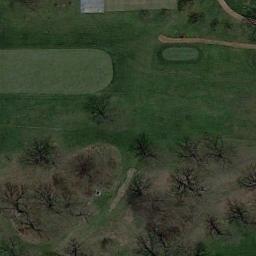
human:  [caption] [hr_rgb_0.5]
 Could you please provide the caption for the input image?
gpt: Many trees are near the golf course .

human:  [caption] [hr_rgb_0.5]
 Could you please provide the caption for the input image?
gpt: The golf course has a putting green, A fairway and some bare barrier trees .

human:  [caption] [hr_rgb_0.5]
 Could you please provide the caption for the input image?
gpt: There is a winding road and a bunker .

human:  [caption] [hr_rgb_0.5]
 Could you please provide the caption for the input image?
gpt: There are several trails on the large lawn on the golf course and many withered trees .

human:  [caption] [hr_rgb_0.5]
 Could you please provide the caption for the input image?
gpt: There are some withered trees on the golf course .